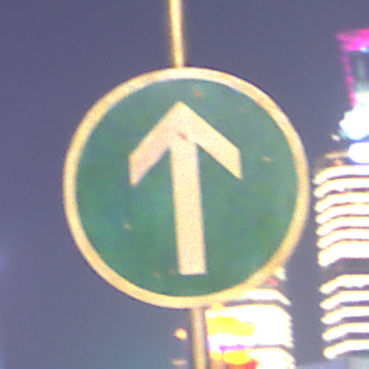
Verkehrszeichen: VorgeschriebeneFahrtrichtungGeradeaus
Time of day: Night
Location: Outdoor (Urban)
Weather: PartlyCloudy
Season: NotSpecified
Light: Natural